【题型】填空题　【知识点】向量　【难度】hard
如图，在 $\triangle ABC$ 中，$\overrightarrow{AD} = \frac{1}{2}\overrightarrow{AB}$，$\overrightarrow{AE} = \frac{1}{3}\overrightarrow{AC}$，$CD$ 与 $BE$ 交于点 $P$，$AB = 2$，$AC = 4$，$\overrightarrow{AP} \cdot \overrightarrow{BC} = 2$，则 $\overrightarrow{AB} \cdot \overrightarrow{AC}$ 的值为 \underline{\quad\quad}。

\vspace{1em}
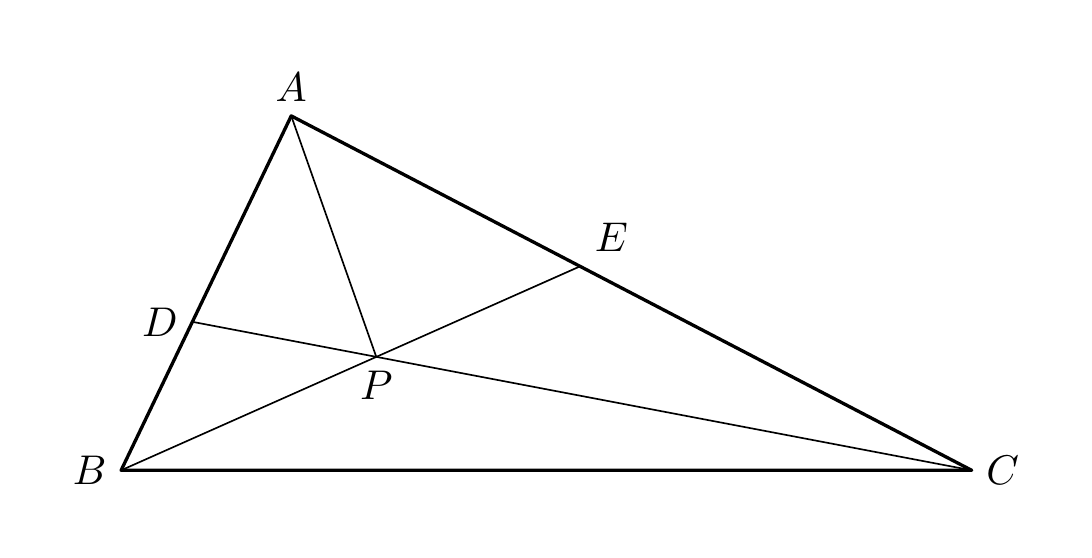
【解答】
【答案】$\boldsymbol{2}$

【分析】令 $\overrightarrow{BP} = \lambda \overrightarrow{BE}$，$\overrightarrow{CP} = \mu \overrightarrow{CD}$，利用平面向量的基本定理知：$\overrightarrow{AP} = \overrightarrow{AB} + \lambda \overrightarrow{BE}$，$\overrightarrow{AP} = \overrightarrow{AC} + \mu \overrightarrow{CD}$，将其转化为 $\overrightarrow{AP}$、$\overrightarrow{AC}$、$\overrightarrow{AB}$ 的线性关系，可求 $\lambda$、$\mu$，再由已知条件，应用数量积的运算律求 $\overrightarrow{AB} \cdot \overrightarrow{AC}$ 即可。

【详解】令 $\overrightarrow{BP} = \lambda \overrightarrow{BE}$，$\overrightarrow{CP} = \mu \overrightarrow{CD}$，

而
\[
\overrightarrow{AP} = \overrightarrow{AB} + \lambda \overrightarrow{BE} = \overrightarrow{AB} + \lambda \left(\overrightarrow{BA} + \frac{1}{3}\overrightarrow{AC}\right) = (1 - \lambda)\overrightarrow{AB} + \frac{\lambda}{3}\overrightarrow{AC},
\]
\[
\overrightarrow{AP} = \overrightarrow{AC} + \mu \overrightarrow{CD} = \overrightarrow{AC} + \mu \left(\overrightarrow{CA} + \frac{1}{2}\overrightarrow{AB}\right) = (1 - \mu)\overrightarrow{AC} + \frac{\mu}{2}\overrightarrow{AB},
\]

\[
\therefore
\begin{cases}
1 - \lambda = \frac{\mu}{2} \\
1 - \mu = \frac{\lambda}{3}
\end{cases},
\quad
\text{得}
\begin{cases}
\lambda = \frac{3}{5} \\
\mu = \frac{4}{5}
\end{cases},
\]

\[
\therefore \overrightarrow{AP} = \frac{2}{5}\overrightarrow{AB} + \frac{1}{5}\overrightarrow{AC},
\]
\[
\therefore \overrightarrow{AP} = \frac{2}{5}\overrightarrow{AB} + \frac{1}{5}\overrightarrow{AC},
\]
$\therefore \overrightarrow{AP} = \dfrac{2}{5}\overrightarrow{AB} + \dfrac{1}{5}\overrightarrow{AC}$,
又 $\overrightarrow{AP} \cdot \overrightarrow{BC} = \overrightarrow{AP} \cdot (\overrightarrow{AC} - \overrightarrow{AB}) = \left(\dfrac{2}{5}\overrightarrow{AB} + \dfrac{1}{5}\overrightarrow{AC}\right) \cdot (\overrightarrow{AC} - \overrightarrow{AB}) = 2$,
\[\therefore \overrightarrow{AP} \cdot \overrightarrow{BC} = \frac{1}{5}\overrightarrow{AC}^2 + \frac{1}{5}\overrightarrow{AC} \cdot \overrightarrow{AB} - \frac{2}{5}\overrightarrow{AB}^2 = 2,
\]
$AB = 2$，$AC = 4$，\[\therefore \overrightarrow{AB} \cdot \overrightarrow{AC} = 2.
\]

故答案为：$\boldsymbol{2}$。

【点睛】关键点点睛：设 $\overrightarrow{BP} = \lambda \overrightarrow{BE}$，$\overrightarrow{CP} = \mu \overrightarrow{CD}$，应用平面向量基本定理求 $\overrightarrow{AP}$、$\overrightarrow{AC}$、$\overrightarrow{AB}$ 的线性关系求参数，利用向量数量积的运算律求 $\overrightarrow{AB} \cdot \overrightarrow{AC}$。